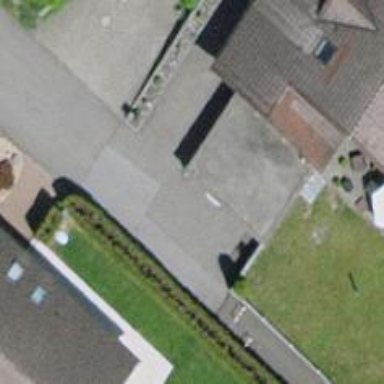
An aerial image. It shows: View of roof of building.